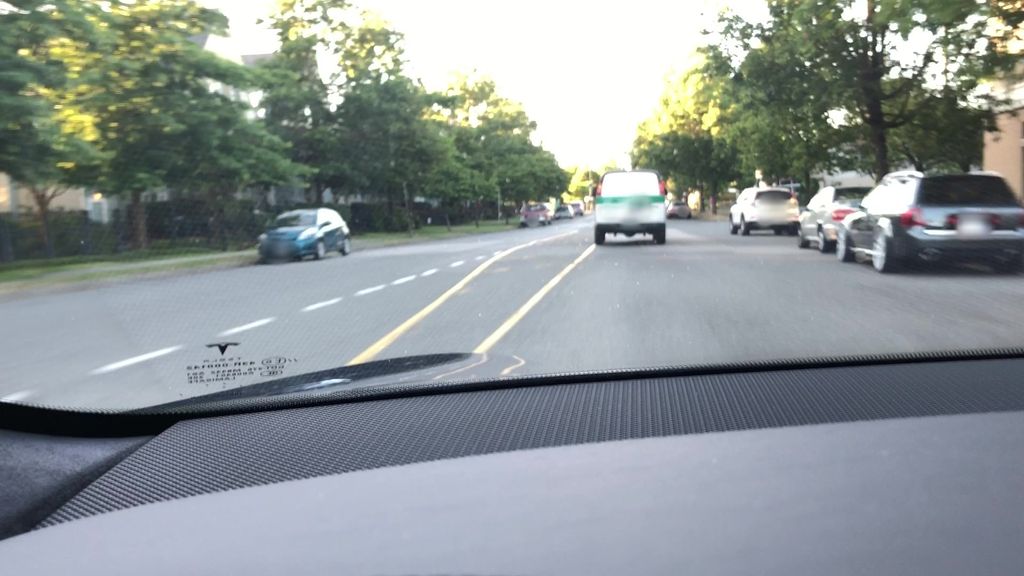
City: vancouver